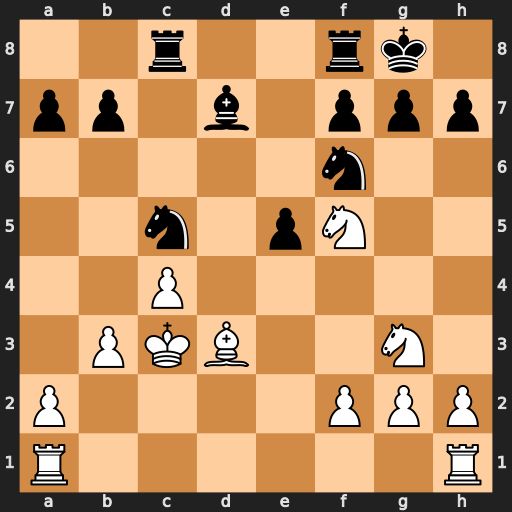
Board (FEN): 2r2rk1/pp1b1ppp/5n2/2n1pN2/2P5/1PKB2N1/P4PPP/R6R
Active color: w
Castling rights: -
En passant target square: -
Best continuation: Ne7+ Kh8 Nxc8